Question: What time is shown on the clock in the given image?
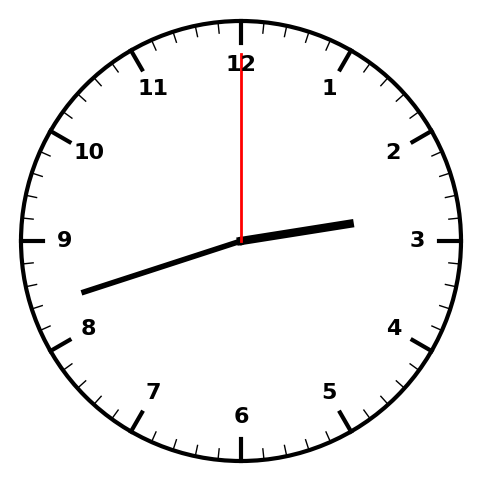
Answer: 02:42:00